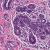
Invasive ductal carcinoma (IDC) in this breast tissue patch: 0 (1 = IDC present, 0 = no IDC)